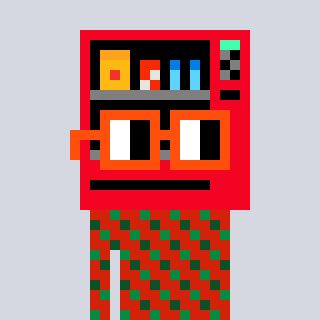
a pixel art character with square orange glasses, a vending machine-shaped head and a red-colored body on a cool background